Field crop: maize
Growth stage: 2
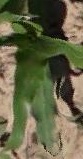
Species: maize